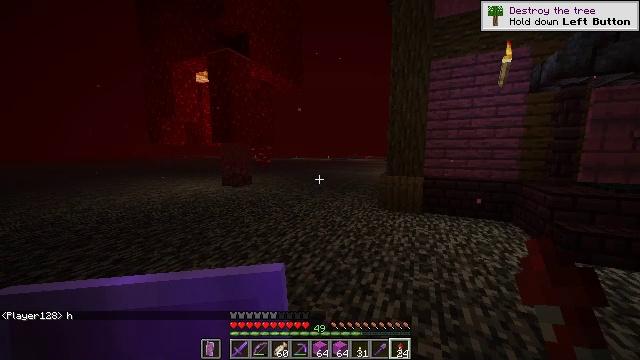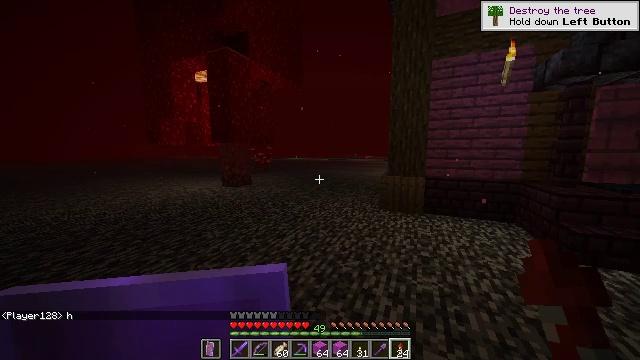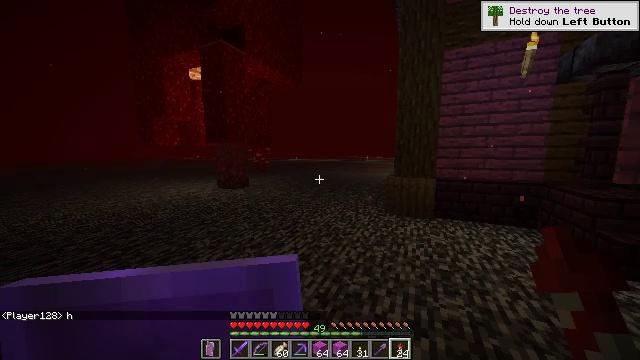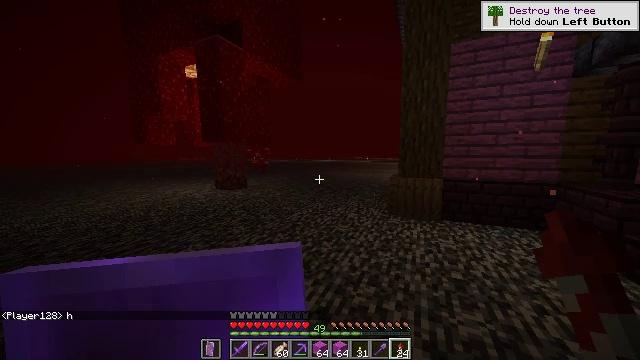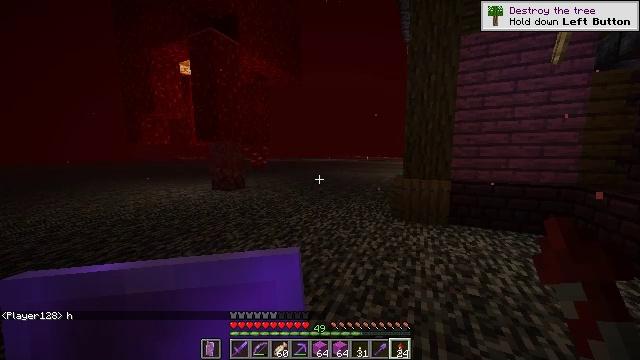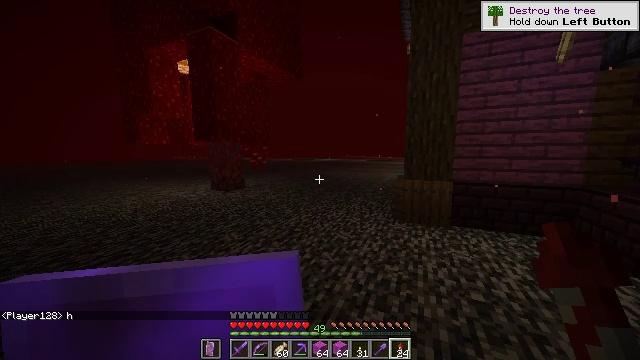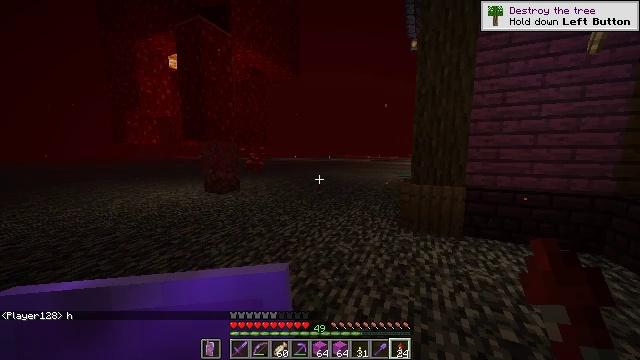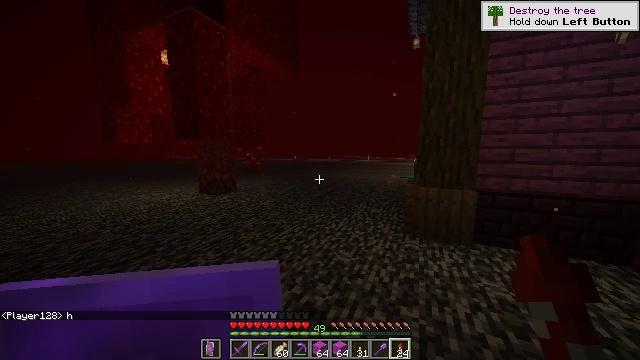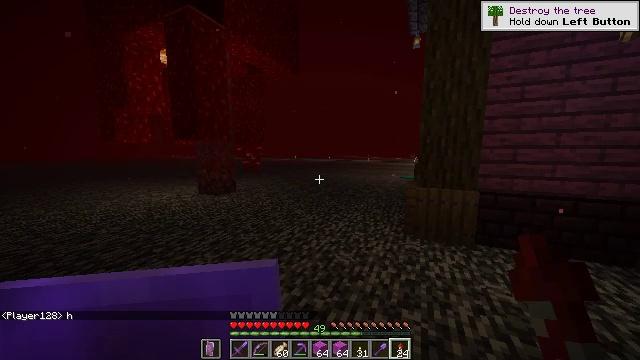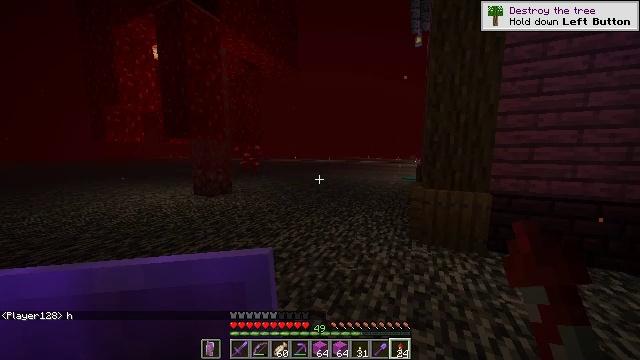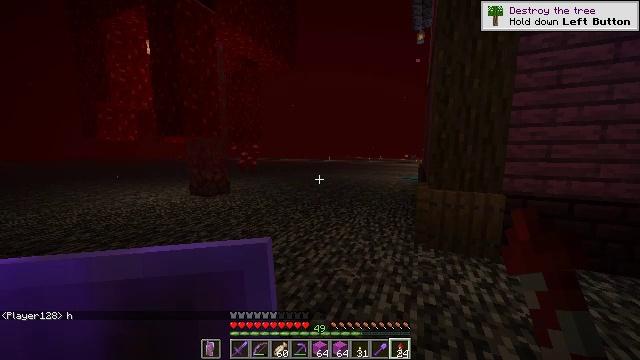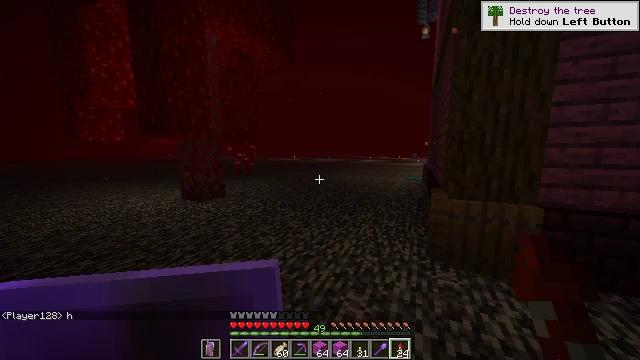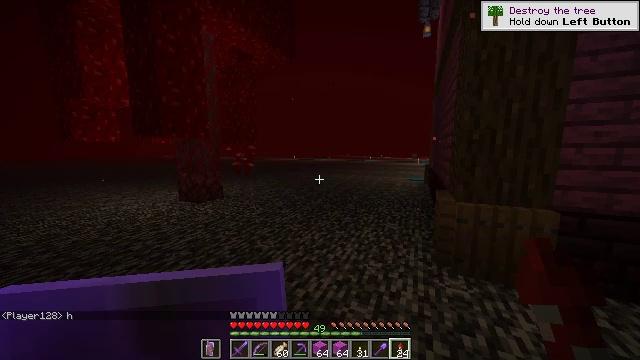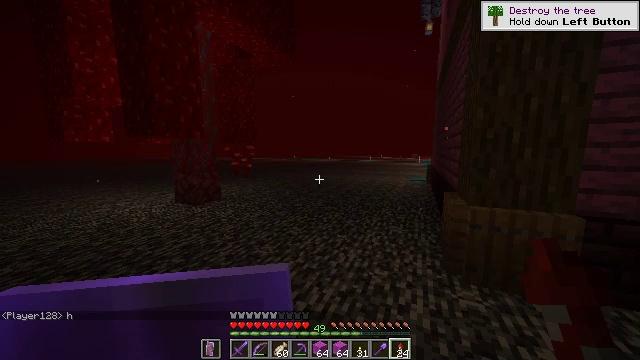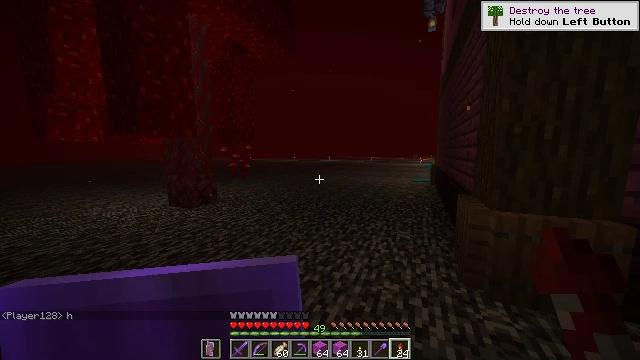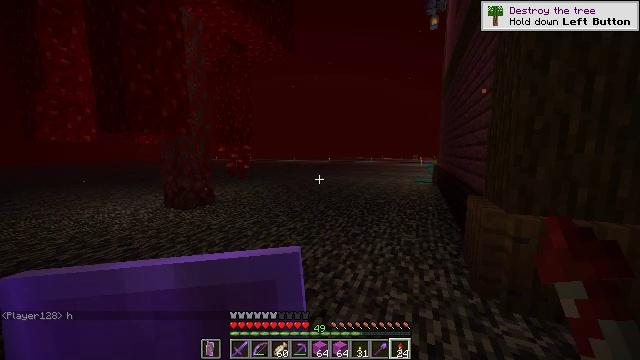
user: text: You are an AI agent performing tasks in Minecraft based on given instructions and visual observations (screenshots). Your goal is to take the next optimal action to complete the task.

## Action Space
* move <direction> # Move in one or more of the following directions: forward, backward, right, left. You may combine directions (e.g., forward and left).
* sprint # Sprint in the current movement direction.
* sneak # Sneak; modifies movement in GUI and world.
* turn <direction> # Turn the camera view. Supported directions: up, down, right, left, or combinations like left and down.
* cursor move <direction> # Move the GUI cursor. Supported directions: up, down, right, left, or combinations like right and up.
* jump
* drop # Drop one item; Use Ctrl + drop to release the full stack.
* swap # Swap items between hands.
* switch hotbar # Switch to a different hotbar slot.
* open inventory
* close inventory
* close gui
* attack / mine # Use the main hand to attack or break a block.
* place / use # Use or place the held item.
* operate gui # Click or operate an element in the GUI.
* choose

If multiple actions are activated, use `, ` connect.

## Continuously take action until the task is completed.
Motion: motion action
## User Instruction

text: Combine two magenta wool in the crafting grid for a magenta carpet.
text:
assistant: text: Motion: move forward, sprint
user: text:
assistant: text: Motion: move forward, sprint
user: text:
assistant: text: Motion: move forward, sprint
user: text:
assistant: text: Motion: move forward, sprint
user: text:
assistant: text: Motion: move forward, sprint
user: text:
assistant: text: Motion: move forward, sprint
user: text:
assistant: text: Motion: move forward, sprint
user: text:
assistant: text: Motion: move forward, sprint
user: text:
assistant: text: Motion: move forward, sprint
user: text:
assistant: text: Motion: move forward, sprint
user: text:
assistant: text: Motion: move forward, sprint
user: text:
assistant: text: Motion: move forward, sprint
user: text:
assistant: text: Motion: move forward, sprint
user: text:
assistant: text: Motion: move forward, sprint
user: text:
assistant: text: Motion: move forward, sprint
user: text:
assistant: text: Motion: move forward, sprint
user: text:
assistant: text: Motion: move forward, sprint
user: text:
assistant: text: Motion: move forward, sprint
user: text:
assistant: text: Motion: move forward, sprint
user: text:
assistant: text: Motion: move forward, sprint, turn right and up
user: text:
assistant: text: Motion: move forward, sprint, turn right
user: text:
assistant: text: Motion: move forward, sprint
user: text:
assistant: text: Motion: move forward, sprint
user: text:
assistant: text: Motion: move forward, sprint
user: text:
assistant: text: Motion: move forward, sprint
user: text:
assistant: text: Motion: move forward, sprint
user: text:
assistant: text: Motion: move forward, sprint
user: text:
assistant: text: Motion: move forward, sprint
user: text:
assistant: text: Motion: move forward, sprint
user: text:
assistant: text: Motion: move forward, sprint